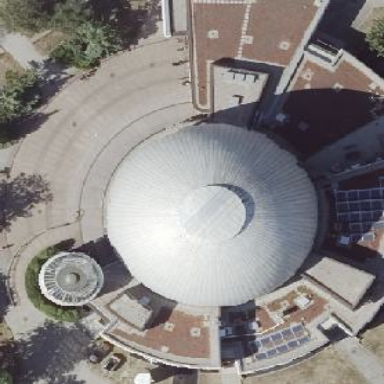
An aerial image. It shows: Civic building that is planetarium attraction. The building features dome-shaped roof.